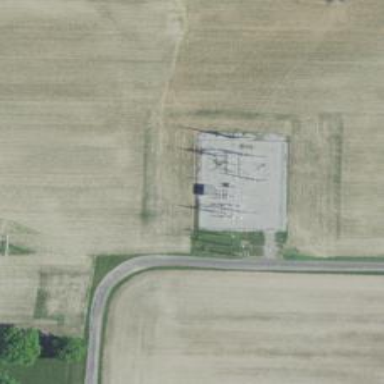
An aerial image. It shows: Switch for power supply.